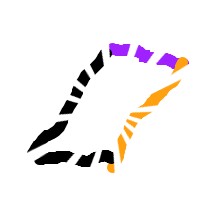
Shape: parallelogram